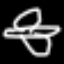
Label: airplane